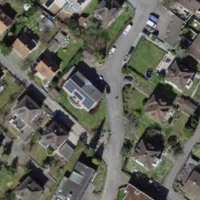
EUNIS habitat code: 54
Species observed at this site:
Aruncus dioicus
Geranium robertianum
Cucullia verbasci